Field crop: tomato
Growth stage: 1
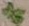
Species: solanum